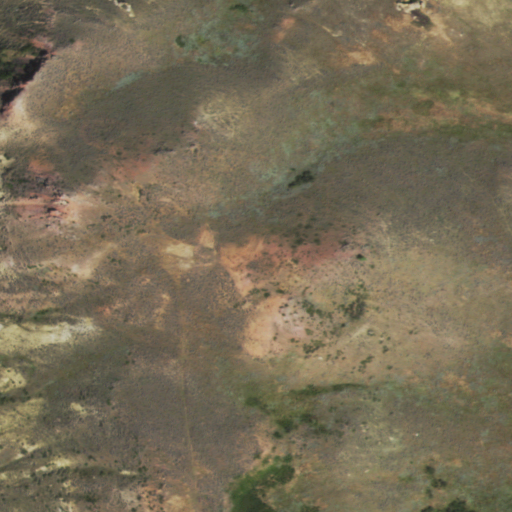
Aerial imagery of mountain in Wyoming named Snake Hill containing shrub and grassland